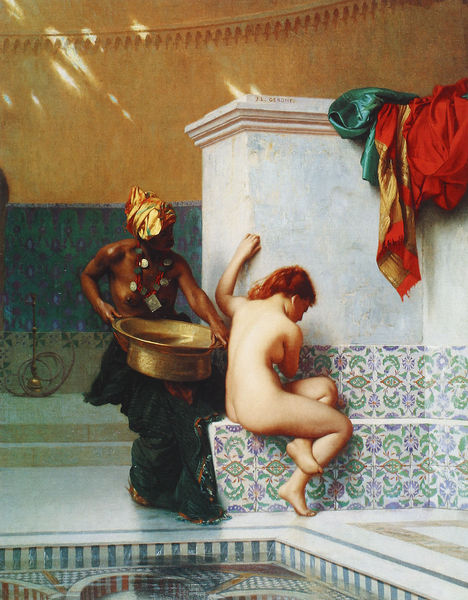
Titel: Maurisches Bad
Künstler: Jean-Léon Gérôme
Institution: Boston, Museum of Fine Arts
Schlagwörter: blau, blätter, haut, mann, nackt, schatten, umhang, wasser, weiß, baden, frauen, gelb, grün, braun, brust, bunt, busen, finger, frau, haar, licht, rücken, schmuck, schwarz, blick, dame, rot, tuch, ornament, rock, wand, arme, diener, dienerin, kleidung, schale, schüssel, bild, spiegel, gewand, gold, haare, stoff, tücher, gewänder, innen, kopfbedeckung, topf, brüste, sitz, kette, hof, bronze, foto, bad, waschen, fotorealismus, neger, schwarze, messing, lichtstrahl, orient, nackig, becken, fliesen, nixe, pool, kacheln, mosaik, fries, wanne, arabisch, harem, schwarzer, mohr, turban, araber, ingres, kessel, schwimmbad, maurisch, im bade, susanna, bade, mauren, sauna, negerin, ingre, hamam, schwarter, po, säuberung, 20 jahrhundert, rotehaare, pool#, engres